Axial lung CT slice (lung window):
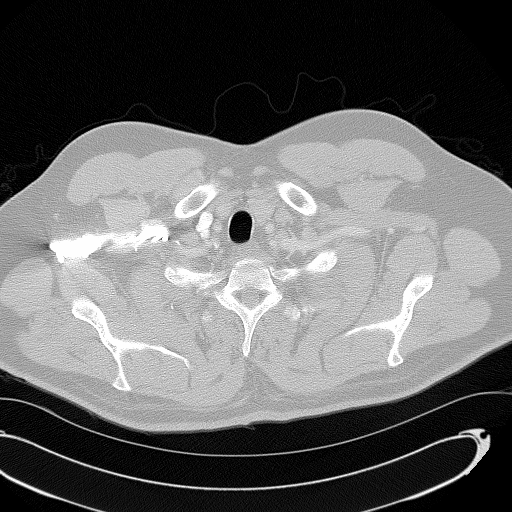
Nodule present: no